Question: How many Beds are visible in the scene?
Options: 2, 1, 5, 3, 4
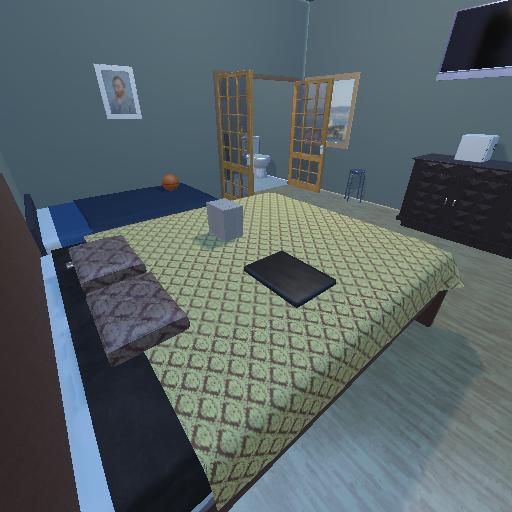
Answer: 2